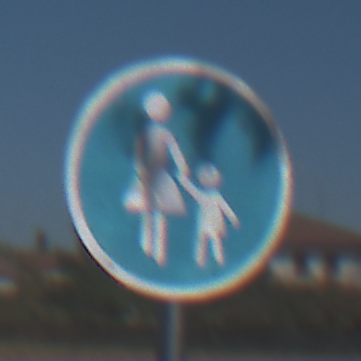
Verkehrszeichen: Gehweg
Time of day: MorningAfternoon
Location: Outdoor (Suburban)
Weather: PartlyCloudy
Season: NotSpecified
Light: Natural